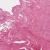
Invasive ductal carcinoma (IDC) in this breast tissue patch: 0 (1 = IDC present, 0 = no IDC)